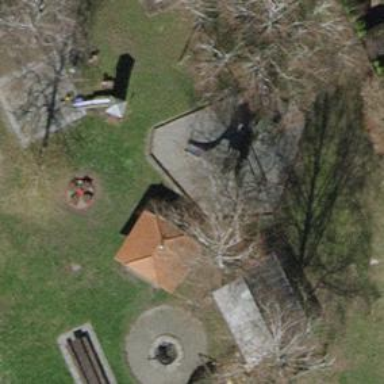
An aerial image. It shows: Playground area for leisure activities on the land.